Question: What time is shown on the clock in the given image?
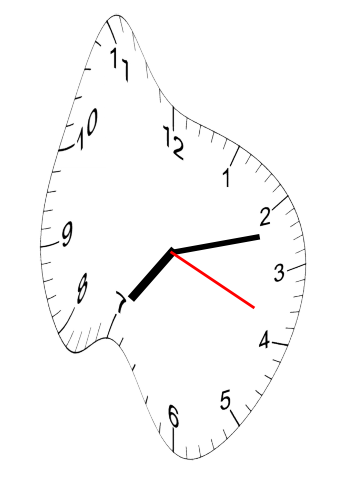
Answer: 07:12:19